Question: My screen looks like this:

You can see the top cell is overlapping the status bar
I have checked a several solutions:
1) <URL>
I don't think it is good solution because it requires hardcoding.
2) <URL>
The solution is not applicable because I did not use a navigation controller in my app.
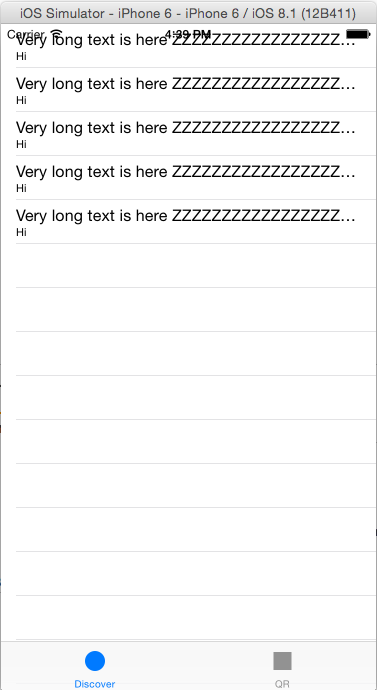
Answer: Do you use Storyboards and autolauyout?
If so, just:
1. Select the ViewController in storyboard
2. select attribute inspector
3. Status Bar default
4. Select The tableView and set the top constraint to top Layout guide
If its not working this way plan B would be to use a normal ViewController, add a container to it, embed your TableViewController into the container and do the above stuff on the ViewController.